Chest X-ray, AP view. Patient: 57 years old, sex M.
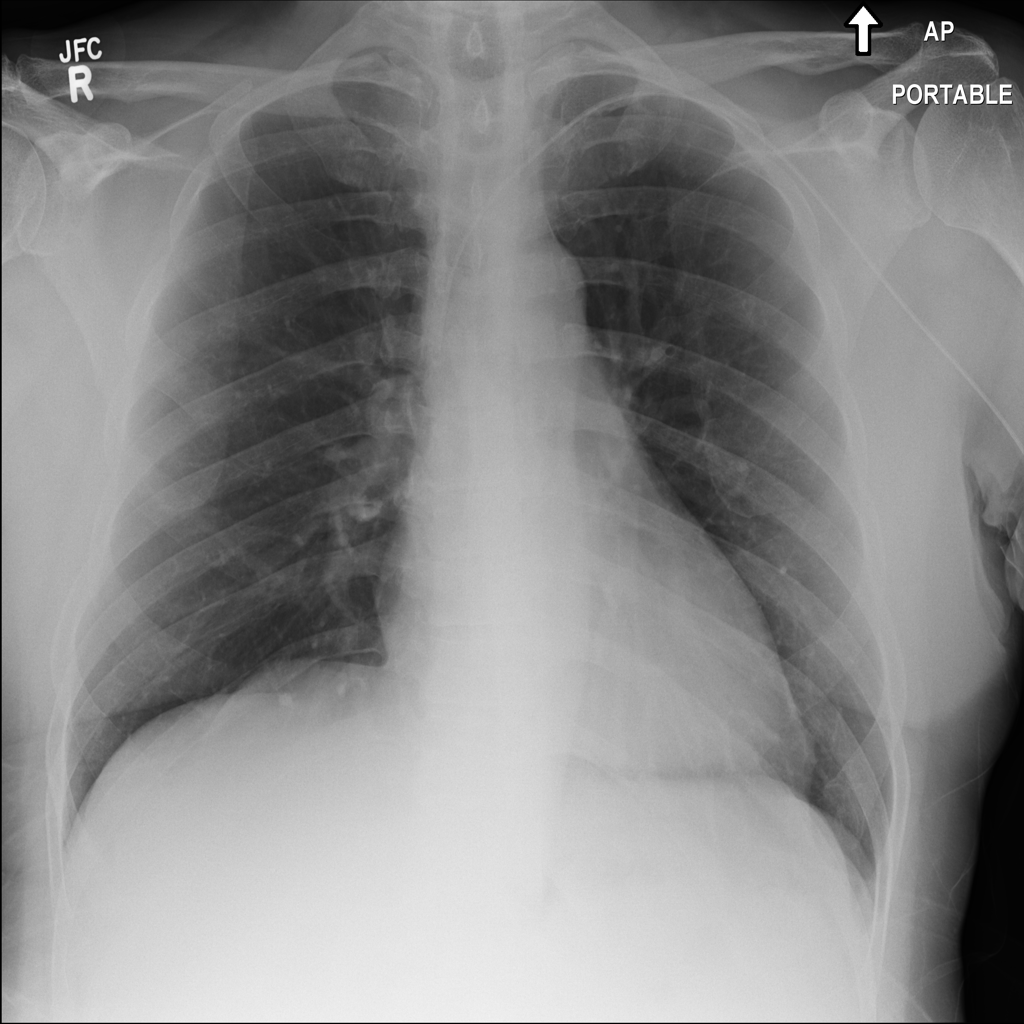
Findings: No Finding